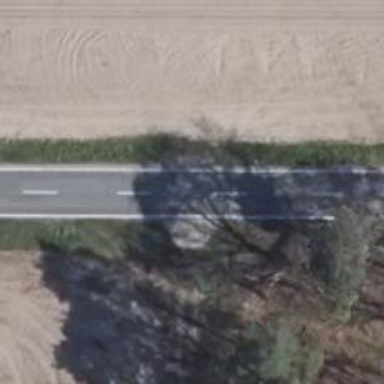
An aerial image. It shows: Secondary road with asphalt surface.